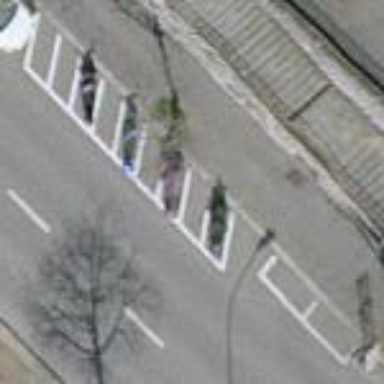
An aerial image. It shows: Motorcycle parking area.